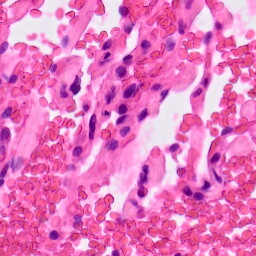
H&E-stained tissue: Lung